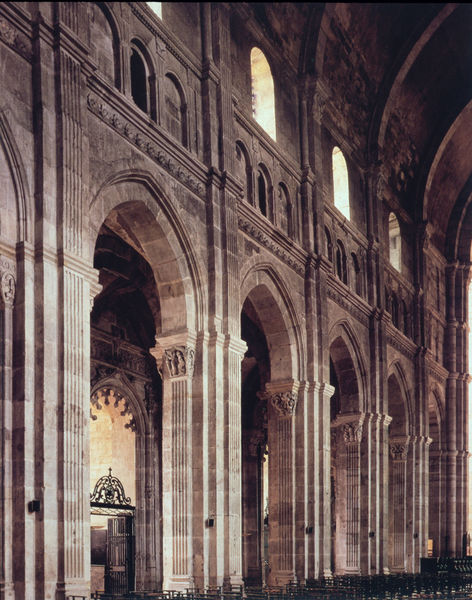
Titel: Cathédrale Saint-Lazare (Inneres, Nordwand des Mittelschiffs)
Standort: Autun
Institution: Cathédrale Saint-Lazare
Schlagwörter: schatten, weiß, ocker, ausschnitt, braun, fenster, frankreich, grau, hell, holz, licht, marmor, pfeiler, schwarz, stuhl, stühle, säulen, tür, gebäude, haus, rot, beige, wand, architektur, stein, innenraum, gitter, kirche, sonne, boden, decke, gotik, kanneliert, farbig, schiff, bogen, mauer, violett, empore, pilaster, rundbogen, joche, gestühl, detail, lciht, hoch, tor, galerie, halle, foto, fotografie, photographie, bögen, eisen, gewölbe, antike, höhe, dom, mauerwerk, rippen, altar, arkaden, bänke, hauptschiff, kapitelle, kathedrale, langhaus, kapitell, photo, reihen, fries, sims, kirchenschiff, gesims, mittelschiff, sandstein, bündelpfeiler, dienste, farbfoto, obergaden, obergarden, querhaus, seitenschiff, spitzbogen, spitzbögen, triforium, wandaufriss, zwerggalerie, mittelalter, apsis, kirchenraum, rundbögen, umlauf, romanik, chor, kapelle, rötlich, ballustrade, vorlagen, korinthisch, joch, klassik, sakral, aufnahme, verzierungen, bauwerk, kreuzgang, kranzgesims, aufriss, korintisch, nischen, tonnengewölbe, fenste, romanisch, lisene, oberlicht, kaneluren, blendbögen, biforium, seitenkapelle, kappelle, gurtbogen, gurtbögen, stuhlreihen, abseite, seitenaltar, verkröpft, arkadengeschoss, arkadenumlauf, armiens, raufsicht, riems, säilen, blendarkade, gewölkbe, mauerm, korinthish, pfiler, architektur#, buntsandstein, autun, bügen, kreuzpfieiler